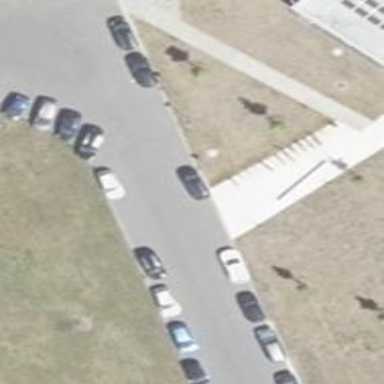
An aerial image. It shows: Service road with parallel on-street parking lanes on both sides.